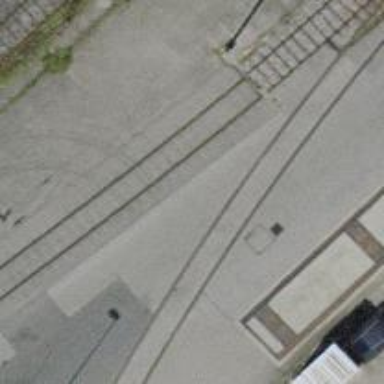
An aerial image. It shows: Level crossing along the railway.